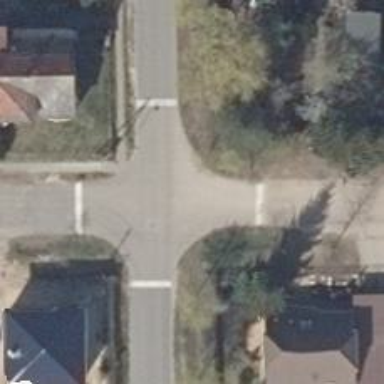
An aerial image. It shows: Residential road.